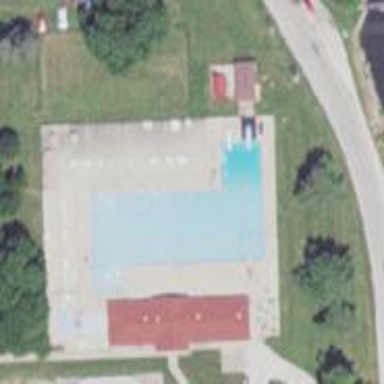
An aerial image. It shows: Swimming pool located in leisure land.